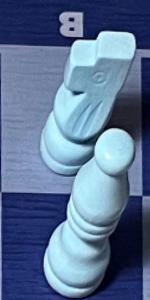
Label: Bishop_White